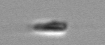
Label: flagellate_morphotype3